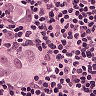
Metastatic tissue present: yes